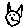
Label: cat